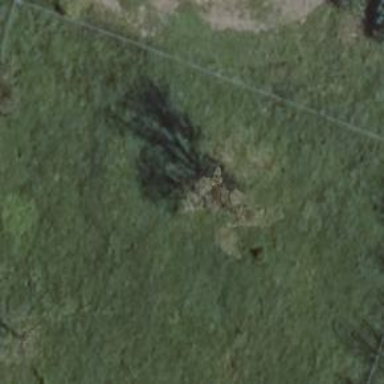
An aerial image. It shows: Single tag "natural: tree."